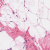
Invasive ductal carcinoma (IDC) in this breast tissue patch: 0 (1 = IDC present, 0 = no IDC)